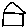
Label: house